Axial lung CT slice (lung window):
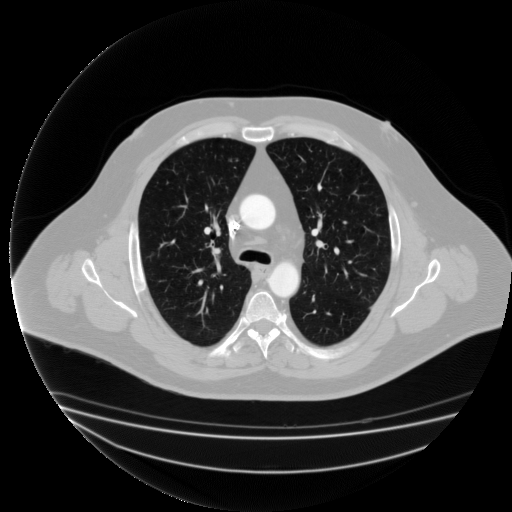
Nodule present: no